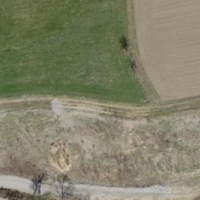
EUNIS habitat code: 52
Species observed at this site:
Melilotus albus